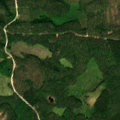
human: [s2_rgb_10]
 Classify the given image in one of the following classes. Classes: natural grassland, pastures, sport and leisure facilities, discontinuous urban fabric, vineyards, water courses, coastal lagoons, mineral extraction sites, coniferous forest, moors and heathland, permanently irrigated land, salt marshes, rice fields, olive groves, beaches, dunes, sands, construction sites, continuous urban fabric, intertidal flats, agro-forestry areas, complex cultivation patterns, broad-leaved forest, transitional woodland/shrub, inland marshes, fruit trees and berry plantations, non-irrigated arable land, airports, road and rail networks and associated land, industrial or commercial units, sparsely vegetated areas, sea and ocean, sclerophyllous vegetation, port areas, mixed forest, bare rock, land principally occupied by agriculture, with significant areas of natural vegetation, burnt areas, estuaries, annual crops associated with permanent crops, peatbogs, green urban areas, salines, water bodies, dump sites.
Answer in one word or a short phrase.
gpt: coniferous forest, transitional woodland/shrub